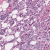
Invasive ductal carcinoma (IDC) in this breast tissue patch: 1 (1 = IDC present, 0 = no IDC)